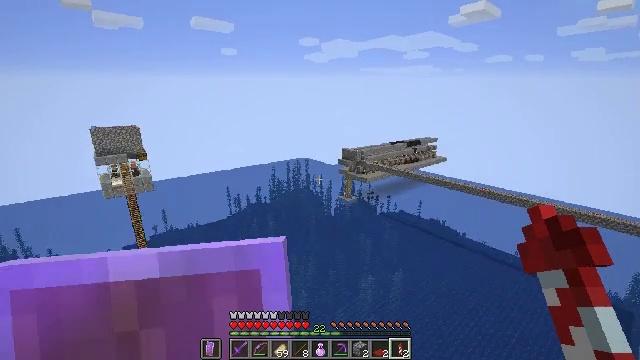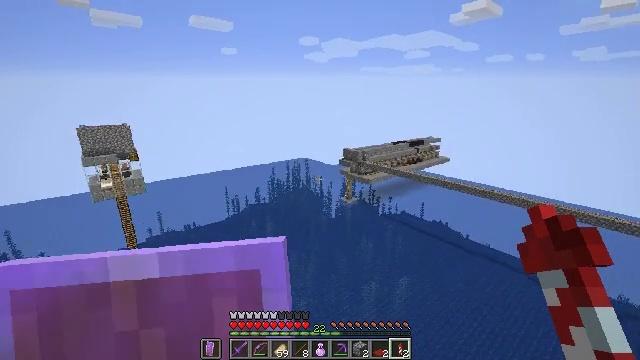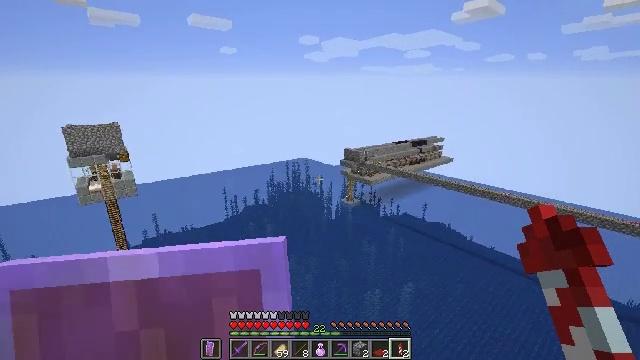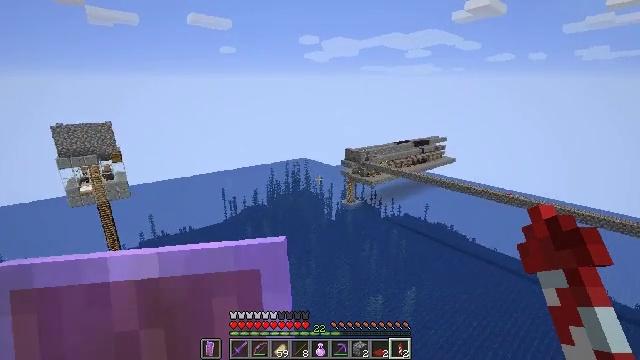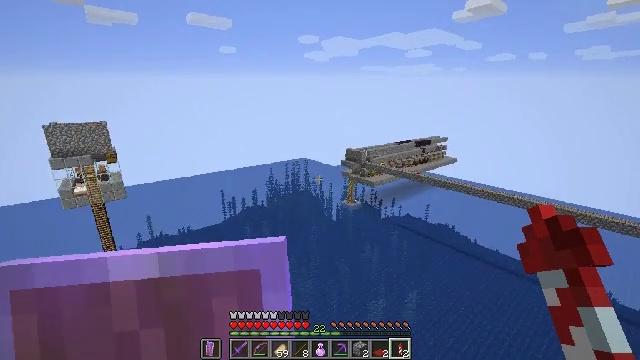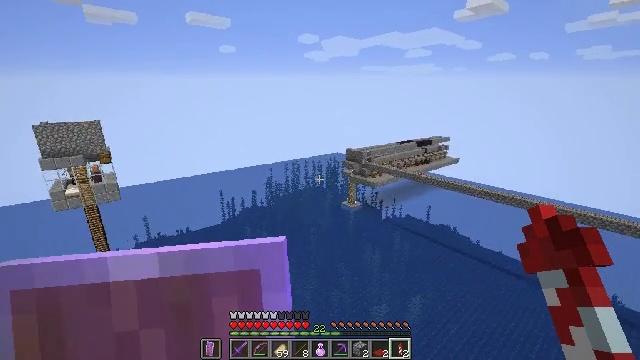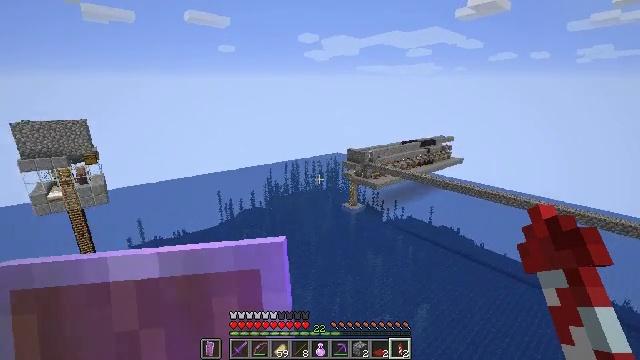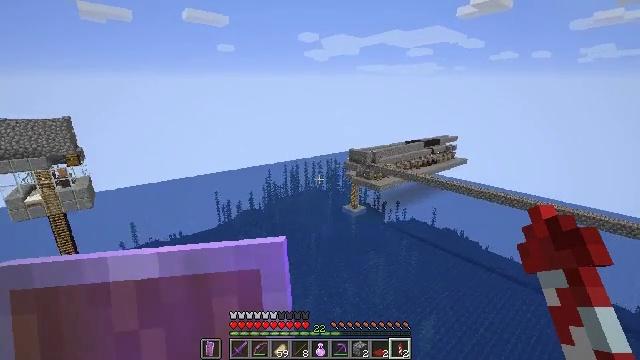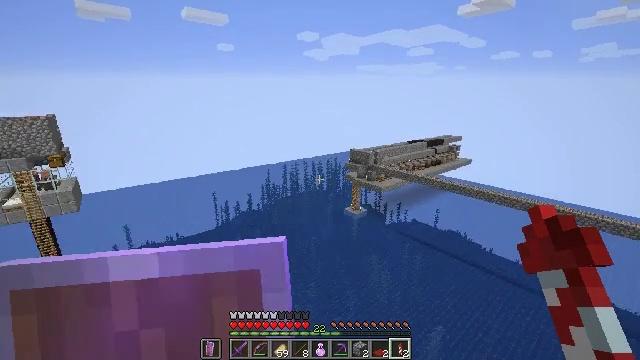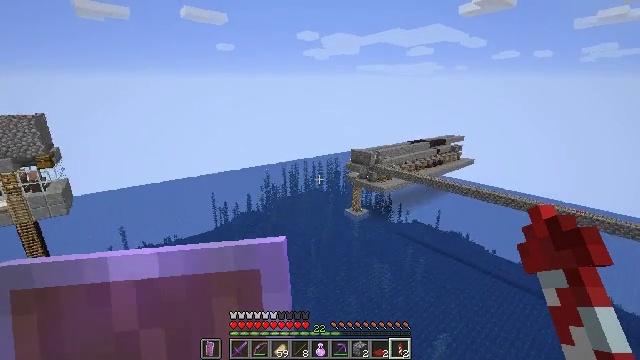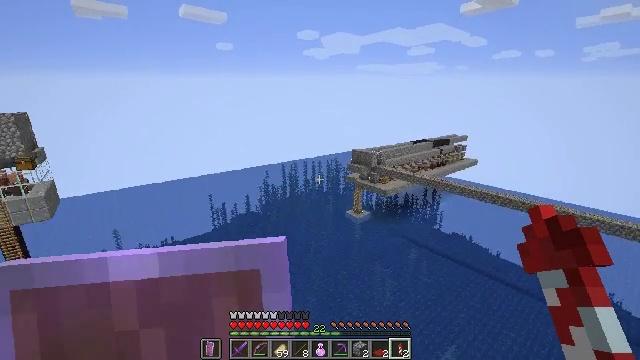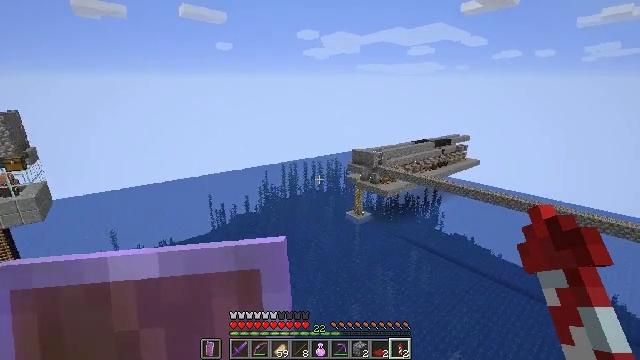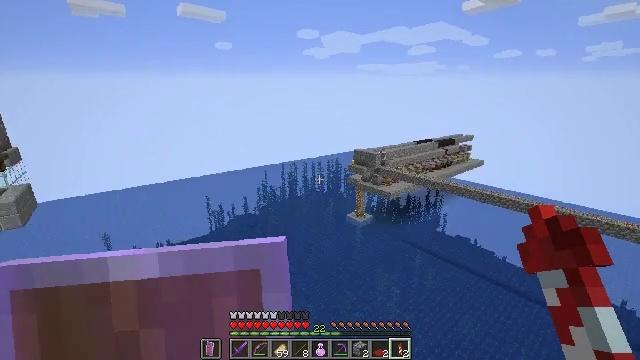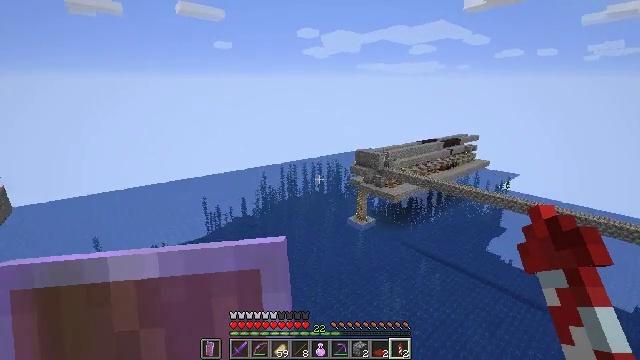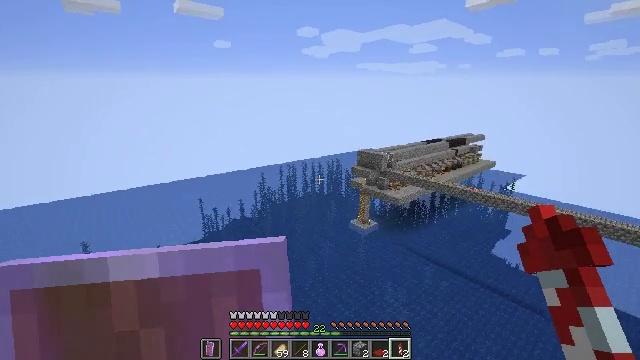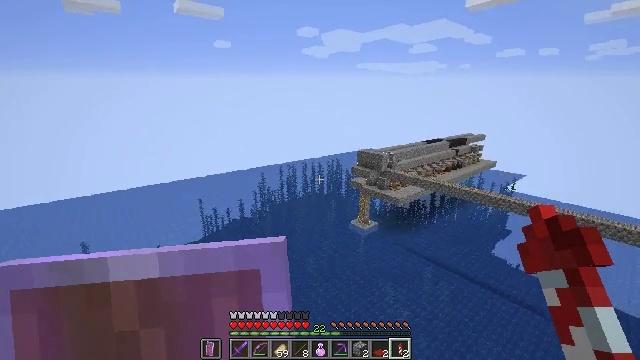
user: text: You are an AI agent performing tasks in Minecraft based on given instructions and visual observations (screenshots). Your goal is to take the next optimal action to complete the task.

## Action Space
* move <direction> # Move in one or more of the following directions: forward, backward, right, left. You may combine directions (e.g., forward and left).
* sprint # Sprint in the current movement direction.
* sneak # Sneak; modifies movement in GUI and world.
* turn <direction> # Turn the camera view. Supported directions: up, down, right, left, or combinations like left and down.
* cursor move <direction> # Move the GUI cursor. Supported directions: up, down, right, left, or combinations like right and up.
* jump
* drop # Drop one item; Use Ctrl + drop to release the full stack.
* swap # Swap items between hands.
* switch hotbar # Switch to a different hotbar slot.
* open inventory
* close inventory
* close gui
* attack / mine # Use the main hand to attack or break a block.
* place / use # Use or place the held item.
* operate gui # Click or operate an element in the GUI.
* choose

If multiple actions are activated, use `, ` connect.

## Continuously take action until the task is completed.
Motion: motion action
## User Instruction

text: Destroy the spruce leaves to get sticks and saplings.
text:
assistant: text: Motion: no_op
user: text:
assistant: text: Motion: no_op
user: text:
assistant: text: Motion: no_op
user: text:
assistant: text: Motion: no_op
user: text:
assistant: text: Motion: no_op
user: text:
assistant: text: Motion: no_op
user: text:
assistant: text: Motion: no_op
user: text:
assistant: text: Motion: no_op
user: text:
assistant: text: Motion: no_op
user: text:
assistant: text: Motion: no_op
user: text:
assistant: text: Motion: no_op
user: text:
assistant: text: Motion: no_op
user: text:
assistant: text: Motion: no_op
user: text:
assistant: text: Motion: no_op
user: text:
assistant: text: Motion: no_op
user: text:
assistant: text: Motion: no_op
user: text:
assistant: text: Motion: no_op
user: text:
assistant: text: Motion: no_op
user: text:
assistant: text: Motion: no_op
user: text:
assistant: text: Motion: no_op
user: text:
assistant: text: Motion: no_op
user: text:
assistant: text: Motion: no_op
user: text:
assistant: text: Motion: no_op
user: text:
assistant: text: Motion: turn right
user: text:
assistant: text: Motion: no_op
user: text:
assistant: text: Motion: turn right
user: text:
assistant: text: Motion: turn right
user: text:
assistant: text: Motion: turn right and down
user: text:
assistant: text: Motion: no_op
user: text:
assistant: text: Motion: no_op